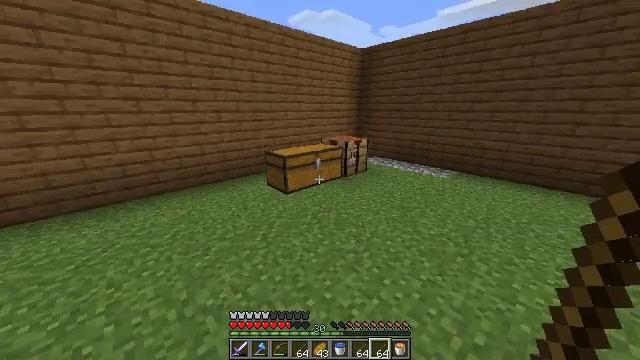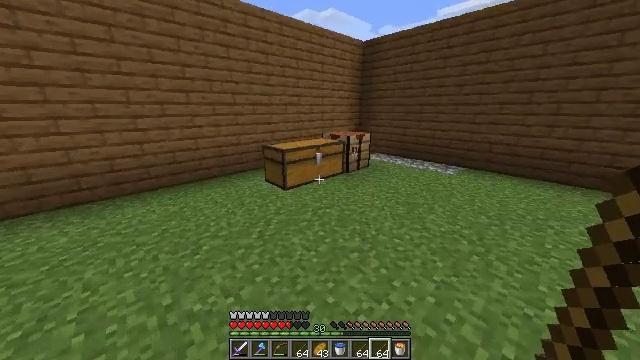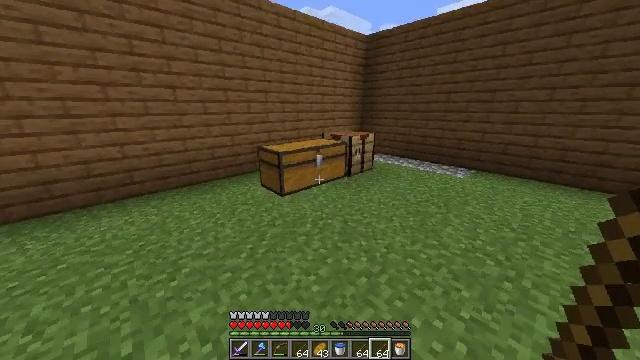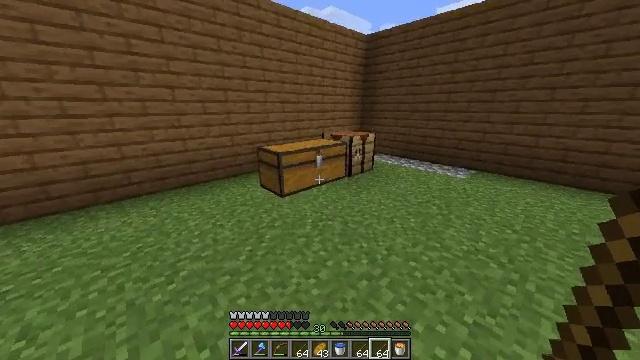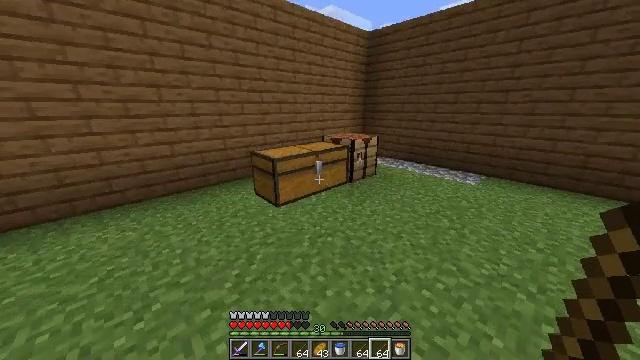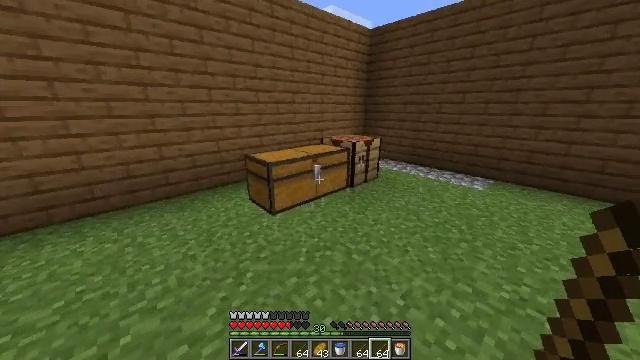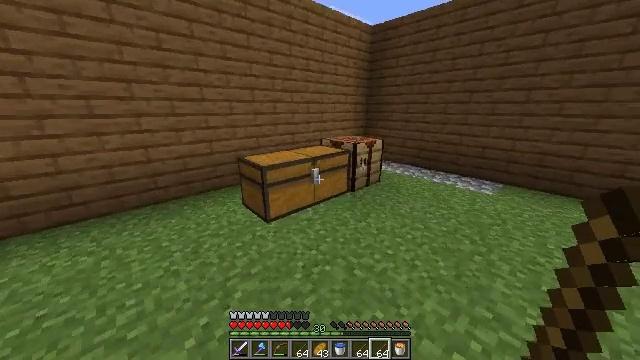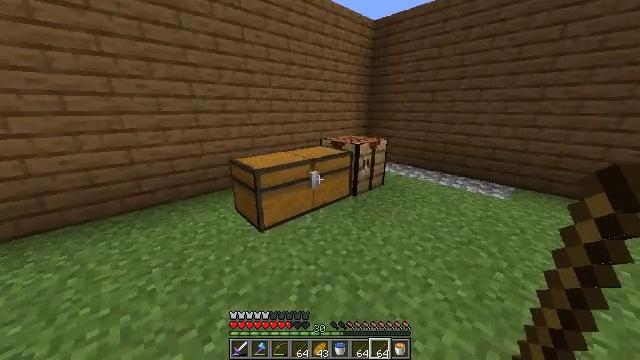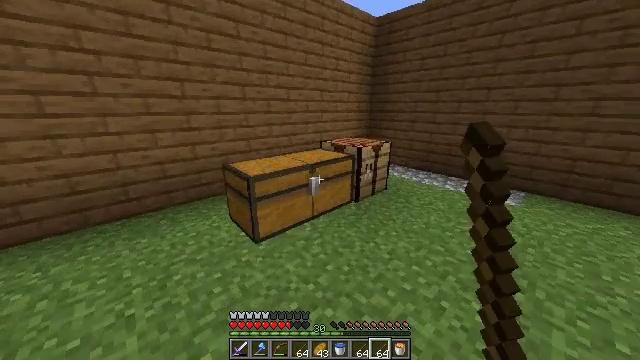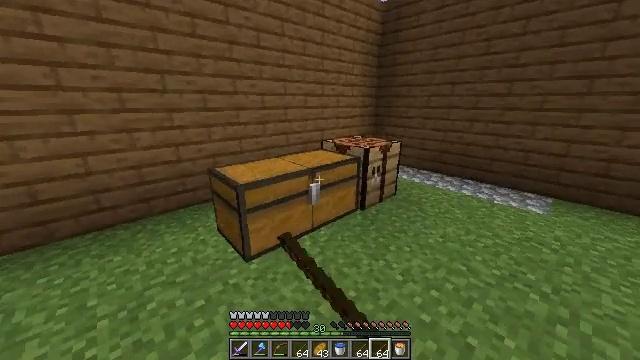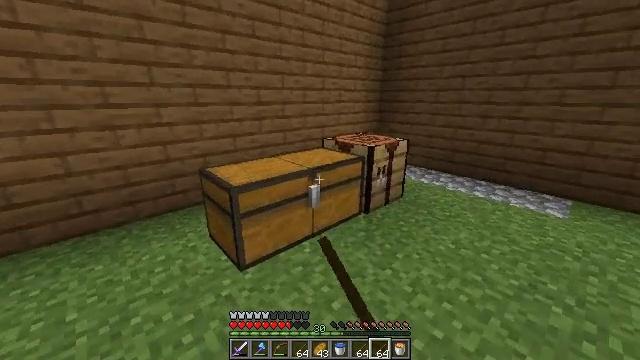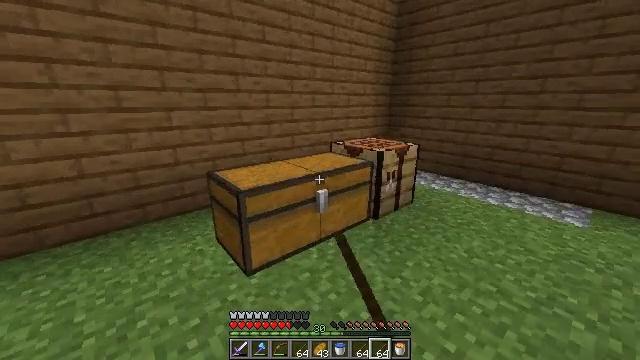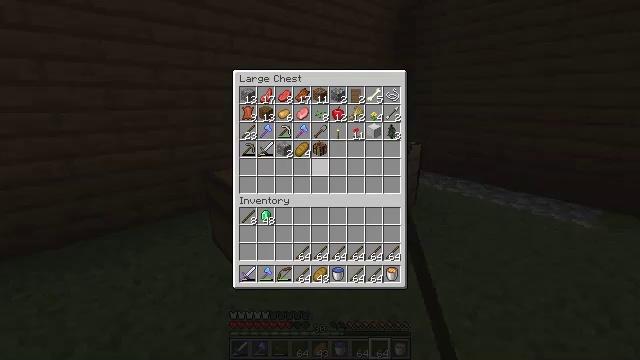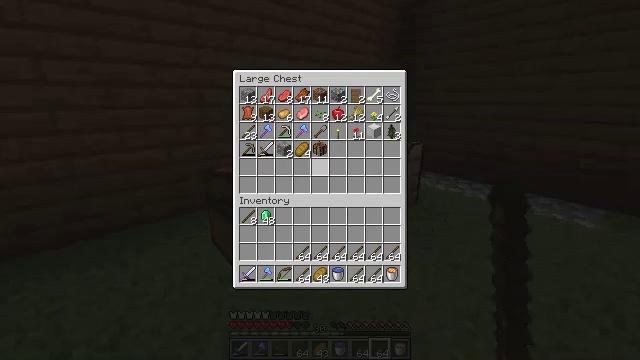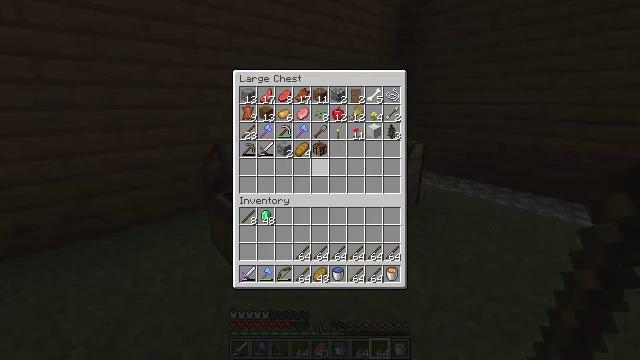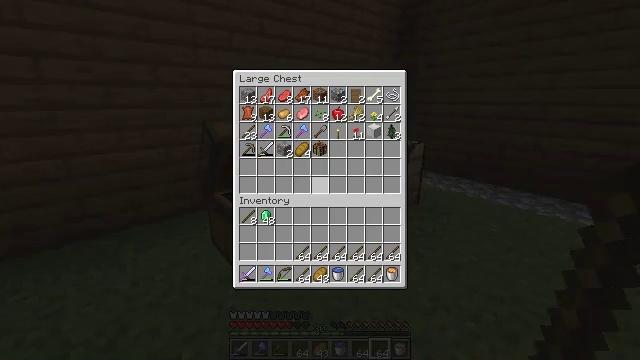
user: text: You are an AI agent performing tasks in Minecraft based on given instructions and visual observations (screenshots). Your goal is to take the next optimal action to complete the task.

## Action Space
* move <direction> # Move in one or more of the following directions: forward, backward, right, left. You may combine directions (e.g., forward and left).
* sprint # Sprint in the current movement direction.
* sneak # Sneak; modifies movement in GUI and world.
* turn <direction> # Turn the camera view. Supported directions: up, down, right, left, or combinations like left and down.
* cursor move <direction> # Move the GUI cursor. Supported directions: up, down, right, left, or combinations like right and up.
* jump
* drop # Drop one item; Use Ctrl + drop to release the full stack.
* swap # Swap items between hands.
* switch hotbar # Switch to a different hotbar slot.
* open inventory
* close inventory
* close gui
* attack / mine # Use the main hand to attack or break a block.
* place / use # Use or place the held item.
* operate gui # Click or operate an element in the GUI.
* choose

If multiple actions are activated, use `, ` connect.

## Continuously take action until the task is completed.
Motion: motion action
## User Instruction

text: Craft a diamond axe.
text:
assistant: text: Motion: move forward
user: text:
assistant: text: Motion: move forward
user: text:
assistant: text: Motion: move forward
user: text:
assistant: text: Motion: move forward
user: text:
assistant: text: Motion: move forward
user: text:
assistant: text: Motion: move forward
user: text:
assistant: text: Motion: move forward, use / place
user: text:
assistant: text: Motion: use / place
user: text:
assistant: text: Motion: use / place
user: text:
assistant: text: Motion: no_op
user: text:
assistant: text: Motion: turn left and up
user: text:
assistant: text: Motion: cursor move up, open gui
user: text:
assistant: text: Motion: no_op
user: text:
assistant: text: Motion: no_op
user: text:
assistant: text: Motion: cursor move left and down
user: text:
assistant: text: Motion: sneak
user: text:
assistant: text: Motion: sneak
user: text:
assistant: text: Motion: sneak, cursor move left
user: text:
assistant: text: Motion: sneak, cursor move left and down
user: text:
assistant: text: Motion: sneak, cursor move left and down
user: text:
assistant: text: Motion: sneak
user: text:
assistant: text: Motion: sneak
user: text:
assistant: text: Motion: sneak
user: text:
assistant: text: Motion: sneak, cursor move left and up
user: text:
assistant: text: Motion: sneak
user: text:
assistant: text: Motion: sneak
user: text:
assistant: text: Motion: sneak, operate gui
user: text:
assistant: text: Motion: sneak, operate gui
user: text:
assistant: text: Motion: sneak, operate gui
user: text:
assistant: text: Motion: sneak